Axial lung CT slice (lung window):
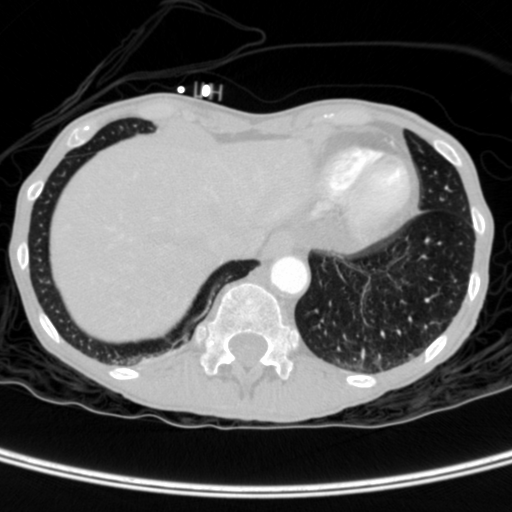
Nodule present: no